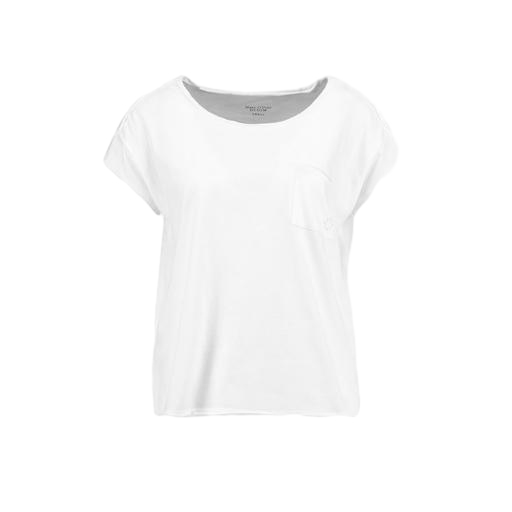
white pima t-shirt only macy, white petite t-shirt only macy, white petite boat-neck t-shirt only macy, white background